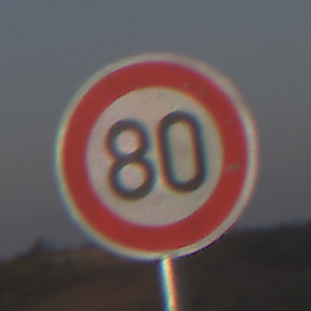
Verkehrszeichen: Geschwindigkeit80
Umgebung: Outdoor, Nature
Tageszeit: SunriseSunset
Wetter: PartlyCloudy
Licht: Natural
Jahreszeit: NotSpecified
Kontrast: HighContrast